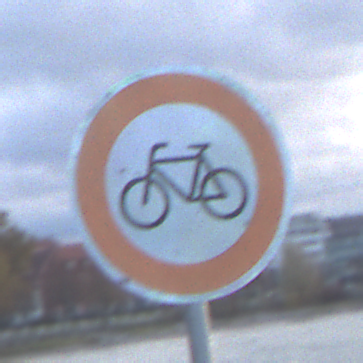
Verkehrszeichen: VerbotRadverkehr
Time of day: SunriseSunset
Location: Outdoor (Suburban)
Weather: PartlyCloudy
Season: NotSpecified
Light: Natural